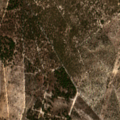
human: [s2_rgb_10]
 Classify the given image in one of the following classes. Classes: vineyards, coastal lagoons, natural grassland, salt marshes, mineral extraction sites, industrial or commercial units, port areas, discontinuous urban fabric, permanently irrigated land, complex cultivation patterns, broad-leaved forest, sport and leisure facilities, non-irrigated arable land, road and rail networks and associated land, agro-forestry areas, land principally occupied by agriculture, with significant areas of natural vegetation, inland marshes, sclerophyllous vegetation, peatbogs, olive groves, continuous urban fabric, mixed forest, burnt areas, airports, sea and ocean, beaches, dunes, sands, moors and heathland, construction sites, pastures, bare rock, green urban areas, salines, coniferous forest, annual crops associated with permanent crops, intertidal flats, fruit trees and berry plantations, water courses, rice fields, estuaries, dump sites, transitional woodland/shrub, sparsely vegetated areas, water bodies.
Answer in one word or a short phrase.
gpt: broad-leaved forest, transitional woodland/shrub